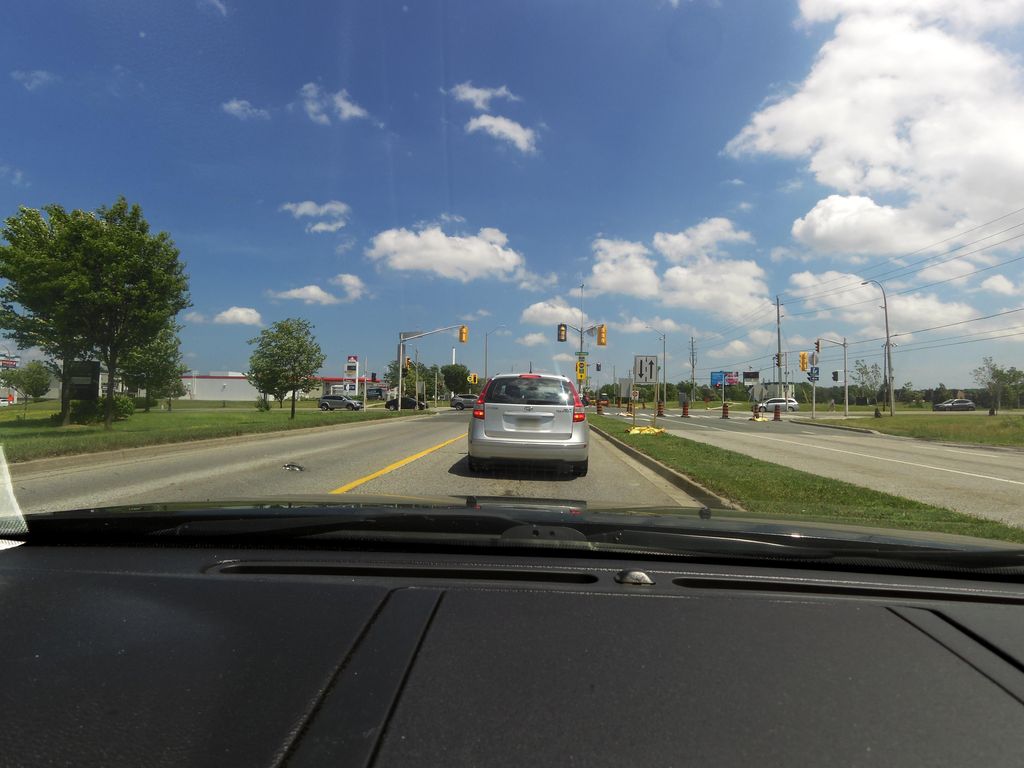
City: hamilton